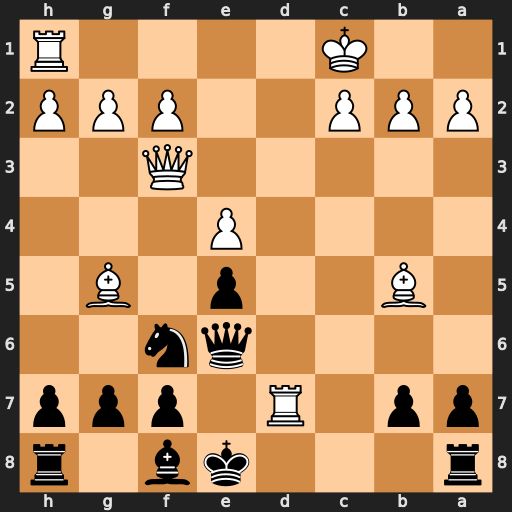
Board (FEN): r3kb1r/pp1R1ppp/4qn2/1B2p1B1/4P3/5Q2/PPP2PPP/2K4R
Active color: b
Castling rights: kq
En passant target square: -
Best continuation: Nxd7 Rd1 Bd6